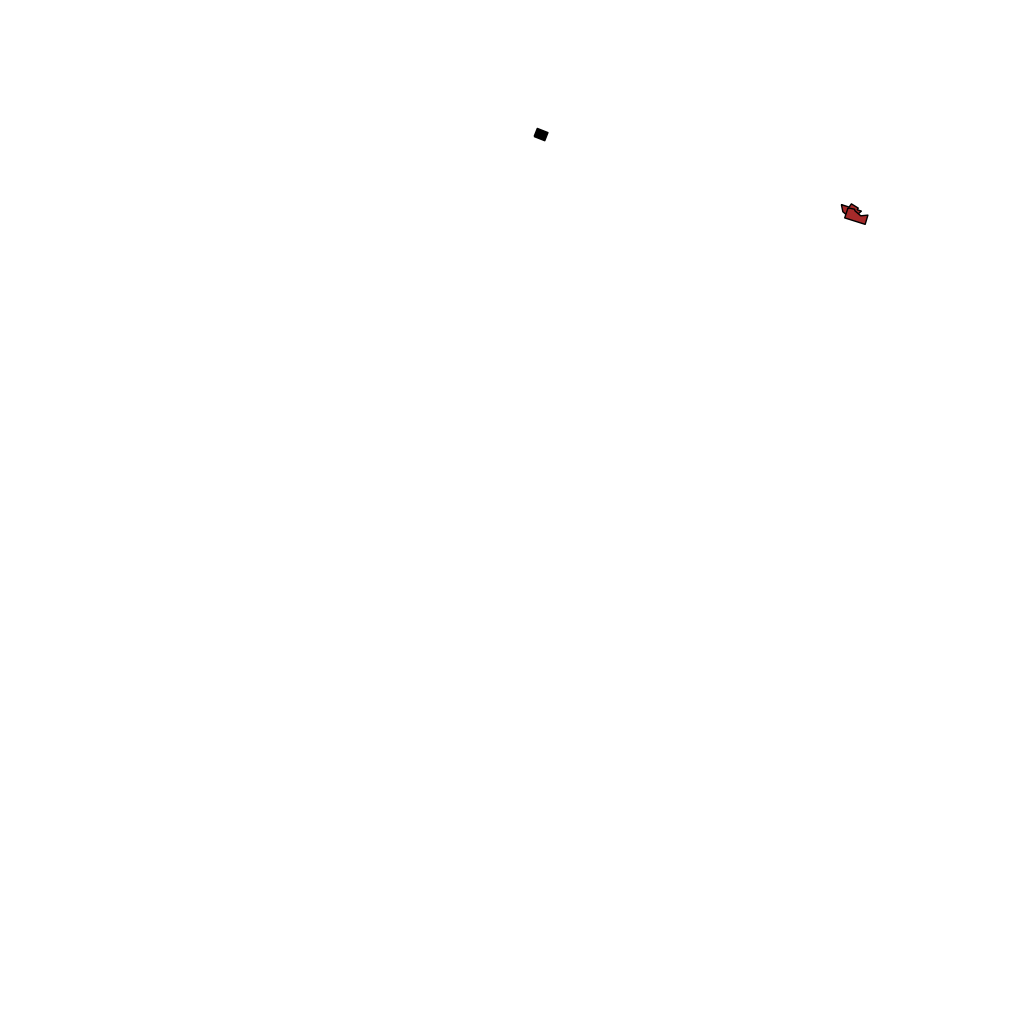
Tags: overhead vector_map, recreation, individual_rise, density_1, Building, Facility, 1.0 km²